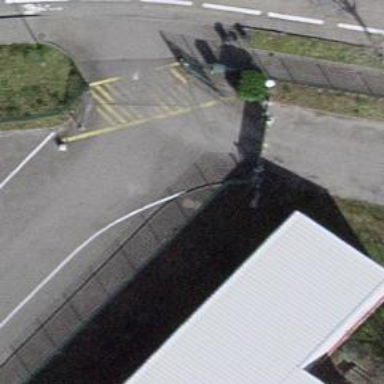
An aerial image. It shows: Gate.